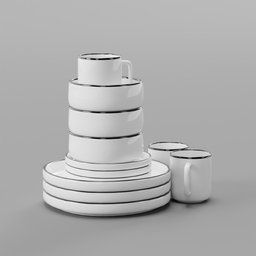
Label: tools